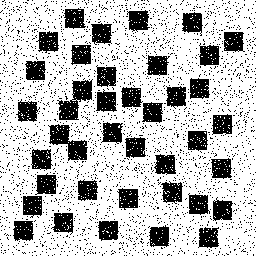
Squares: 40
Triangles: 0
Stars: 0
Total shapes: 40